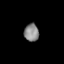
Tissue: lung
Cell type: T cells
Senescence score: 0.2415
Nuclear area (px): 254
Mean DAPI intensity: 135.567